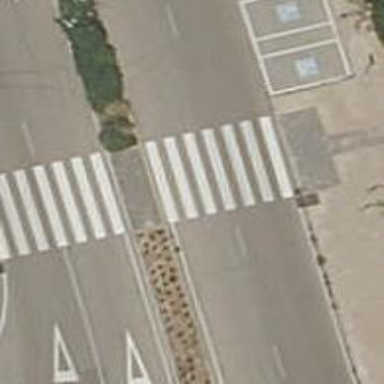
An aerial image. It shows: Uncontrolled road crossing.